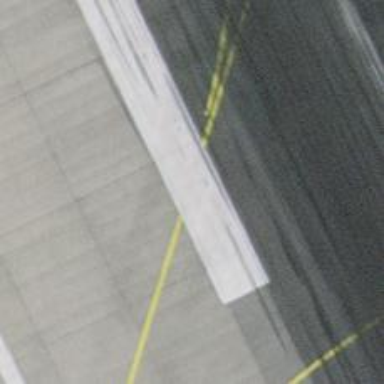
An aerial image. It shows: Image of taxiway at airport.